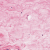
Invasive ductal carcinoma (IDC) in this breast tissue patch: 0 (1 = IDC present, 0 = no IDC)